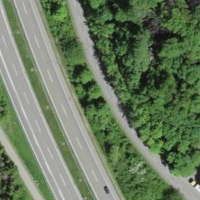
EUNIS habitat code: 57
Species observed at this site:
Milvus milvus